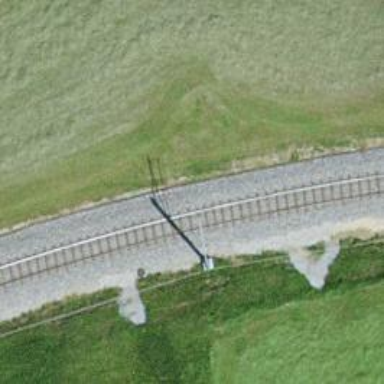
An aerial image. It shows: Narrow gauge railway with electrified contact lines.